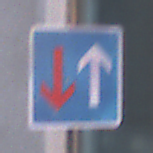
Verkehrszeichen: VorrangVorGegenverkehr
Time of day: MorningAfternoon
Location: Outdoor (Urban)
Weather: PartlyCloudy
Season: NotSpecified
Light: Natural